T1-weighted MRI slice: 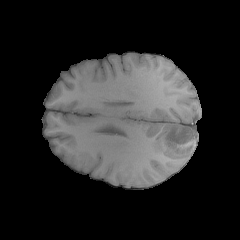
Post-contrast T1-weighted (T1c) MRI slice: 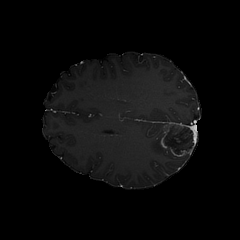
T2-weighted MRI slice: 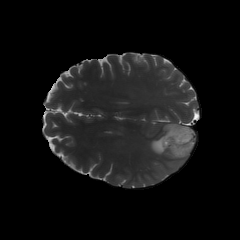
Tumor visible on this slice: yes